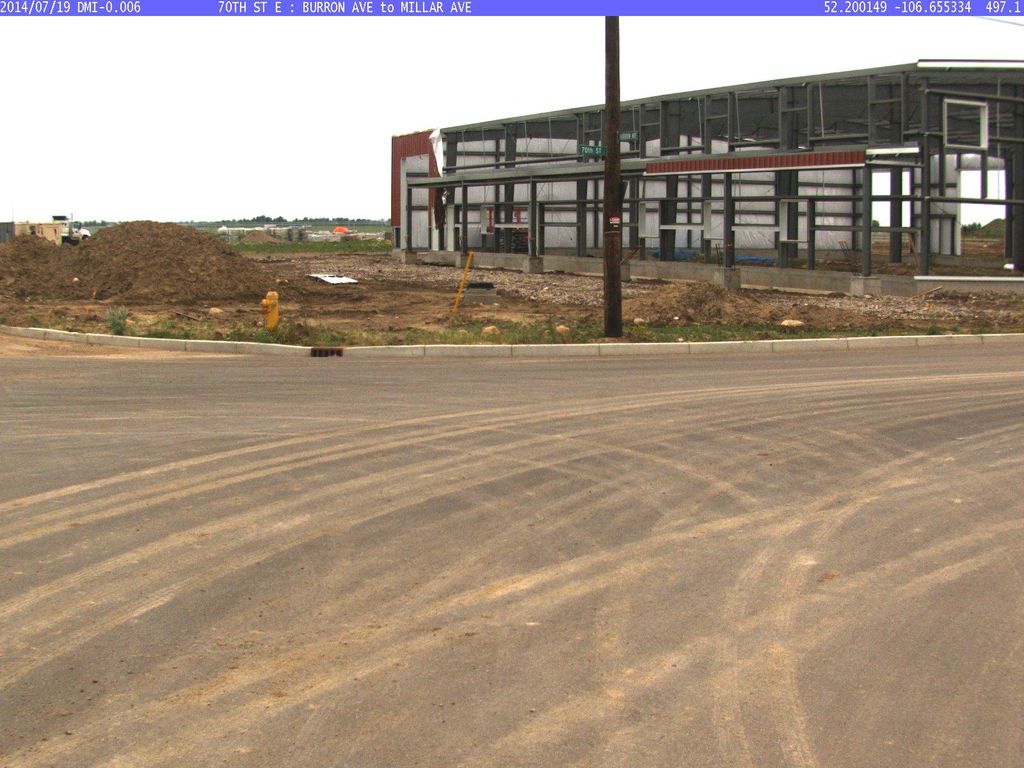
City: saskatoon